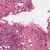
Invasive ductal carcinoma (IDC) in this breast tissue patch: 1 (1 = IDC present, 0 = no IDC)